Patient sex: M
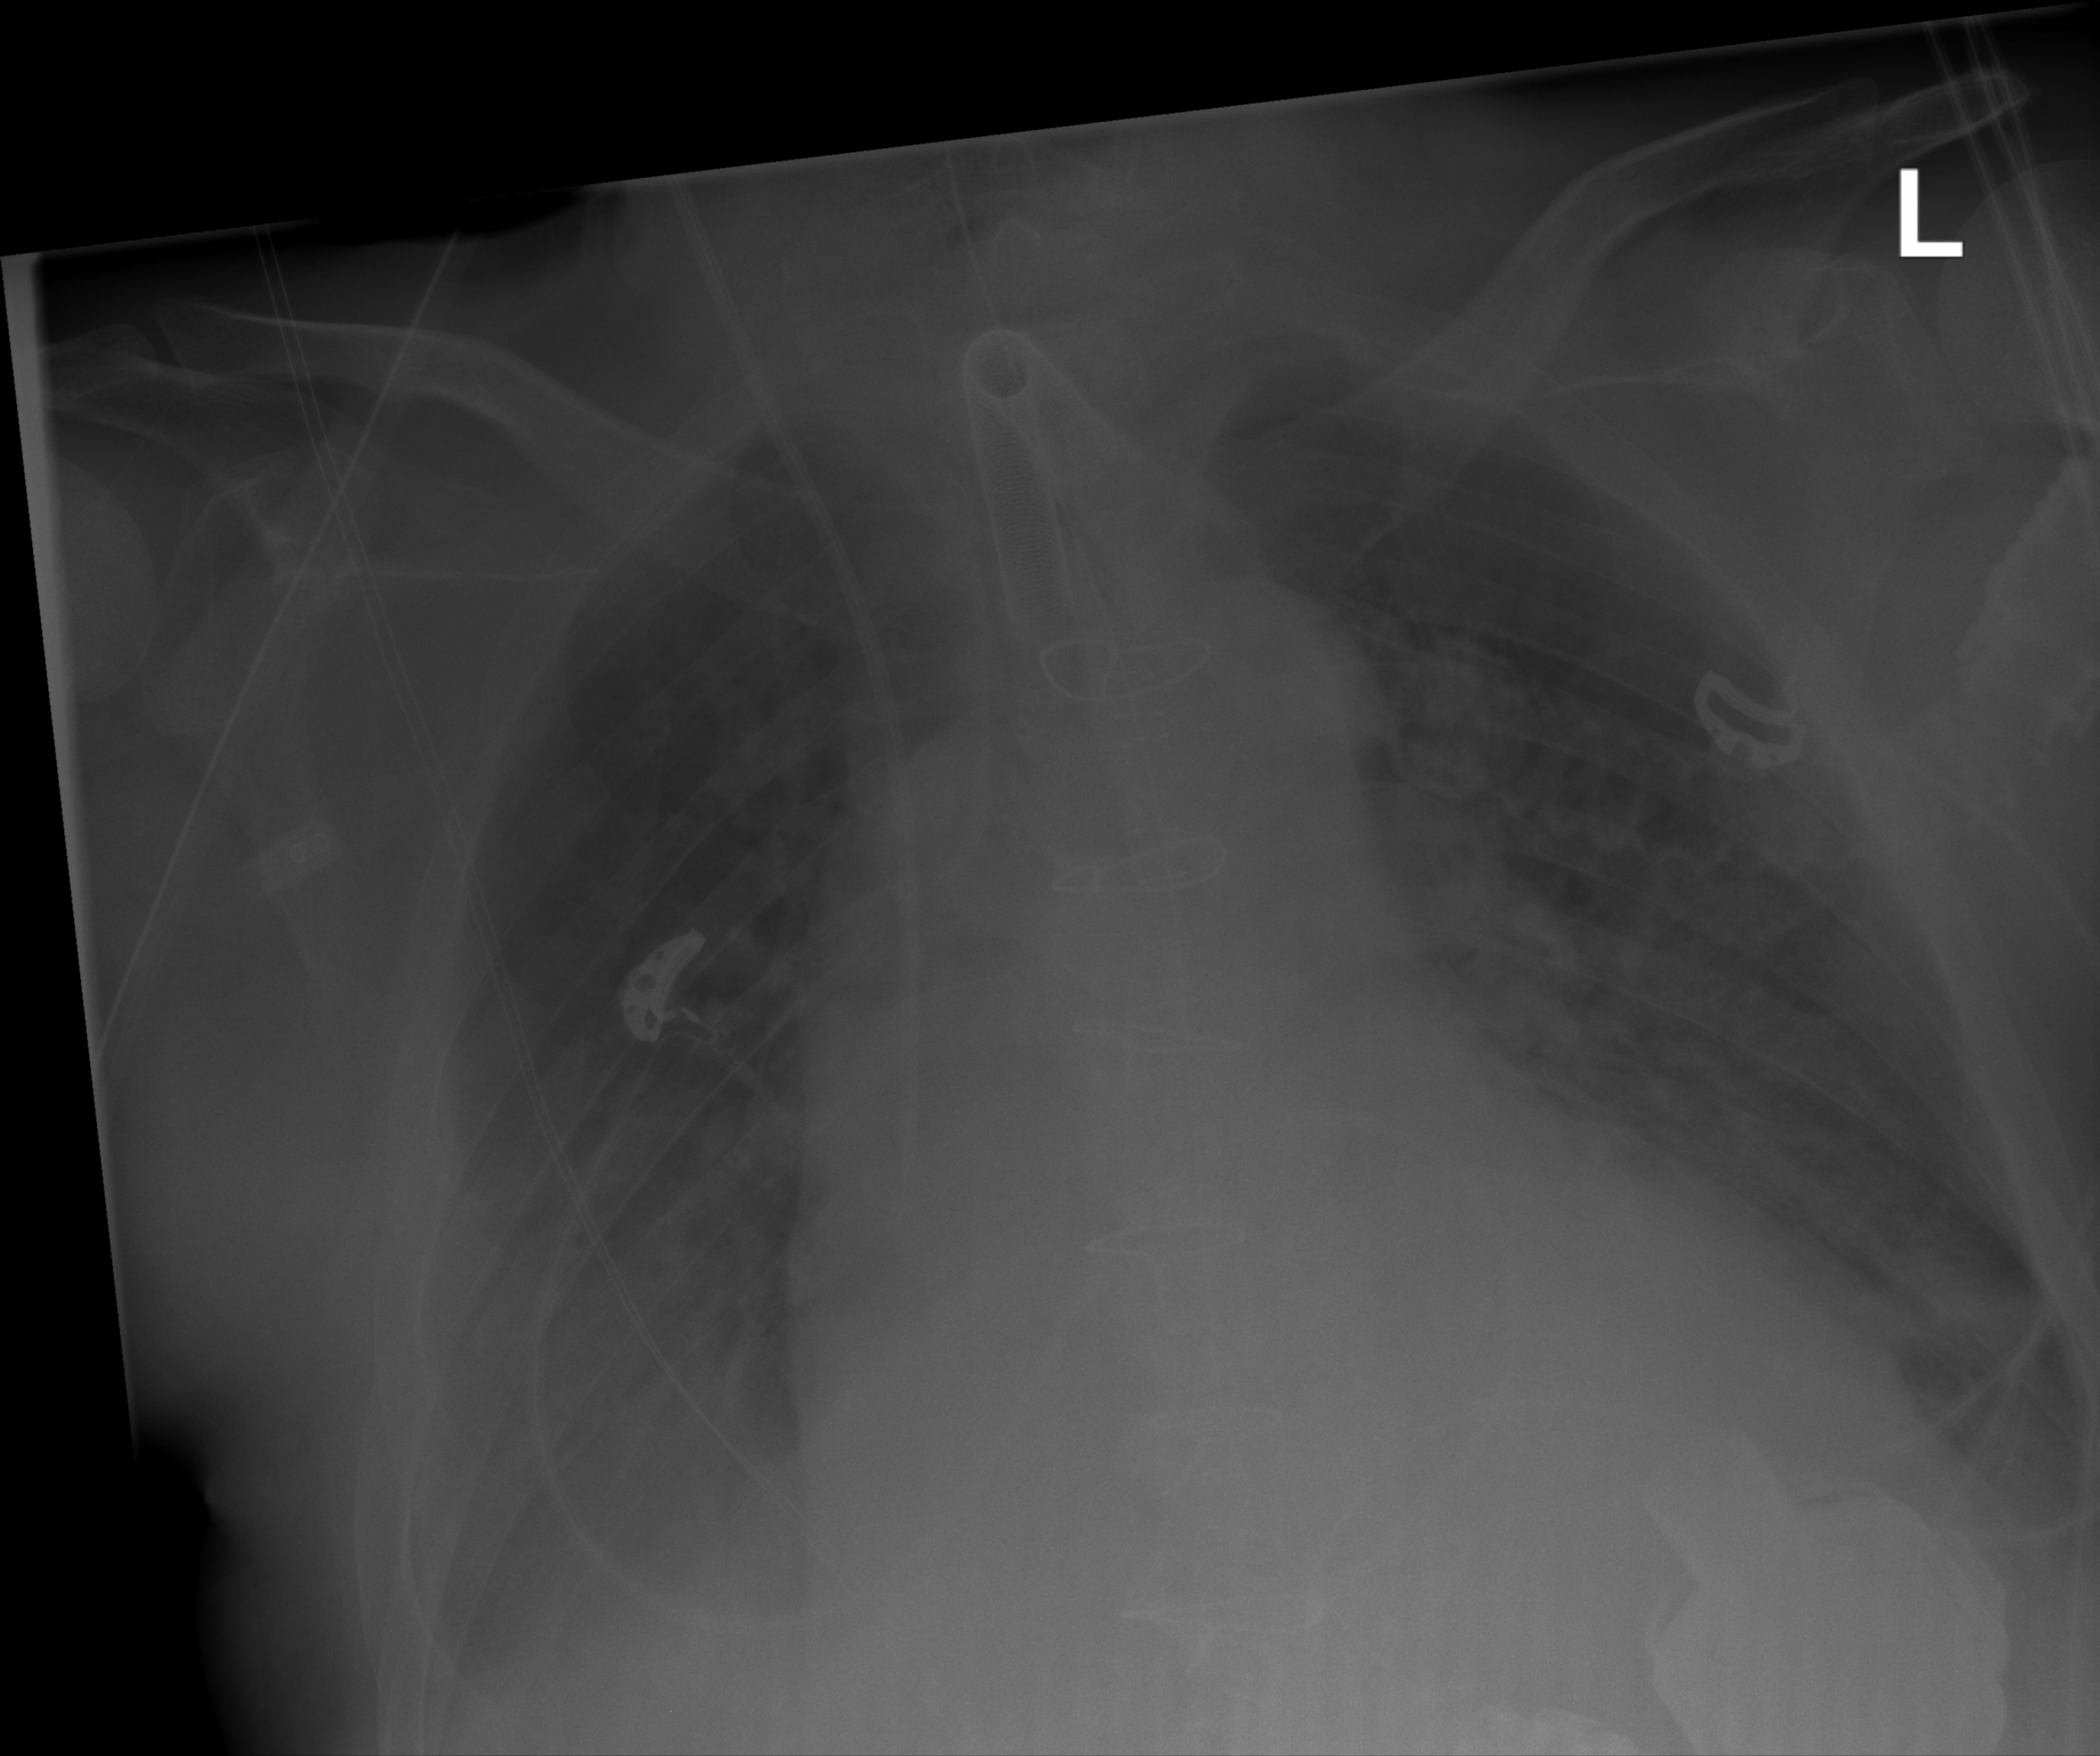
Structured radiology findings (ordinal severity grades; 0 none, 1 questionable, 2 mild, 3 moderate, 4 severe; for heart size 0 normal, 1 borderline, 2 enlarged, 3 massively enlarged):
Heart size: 2
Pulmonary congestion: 0
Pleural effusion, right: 2
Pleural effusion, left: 2
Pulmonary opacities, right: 0
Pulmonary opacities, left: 0
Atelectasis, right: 0
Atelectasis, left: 2